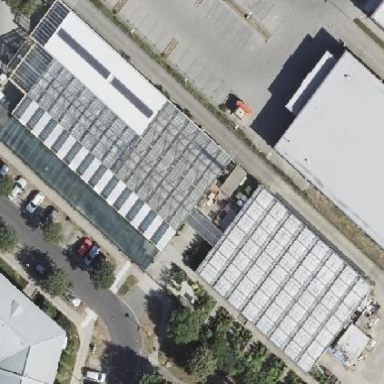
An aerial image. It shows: Garden center housed in greenhouse.